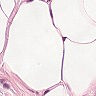
Metastatic tissue present: no